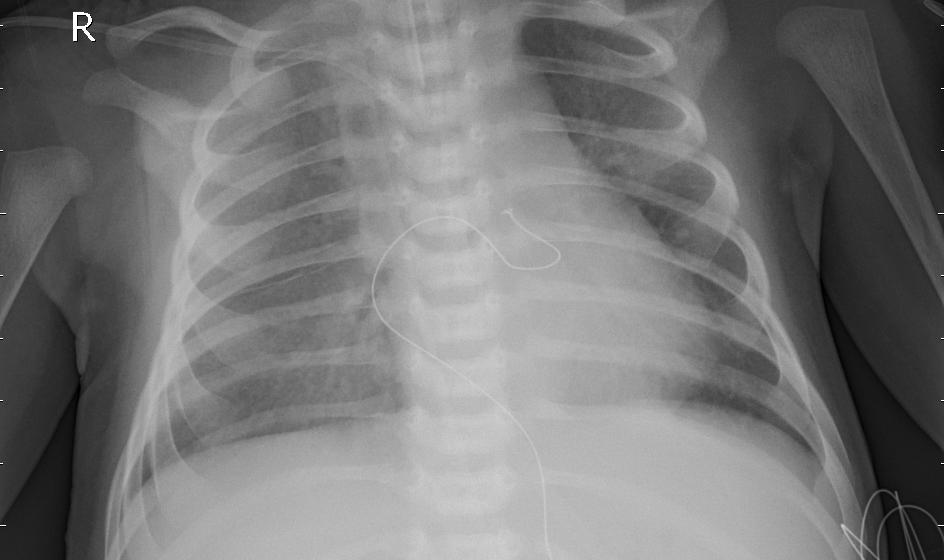
Diagnosis: PNEUMONIA